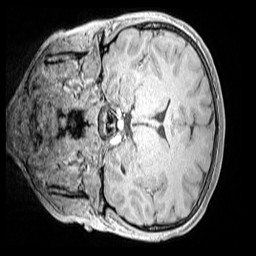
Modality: MP2RAGE
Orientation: coronal
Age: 13
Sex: male
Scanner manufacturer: siemens
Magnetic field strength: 3 T
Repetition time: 4 s
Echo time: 0.00299 s